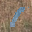
Label: 1